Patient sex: F
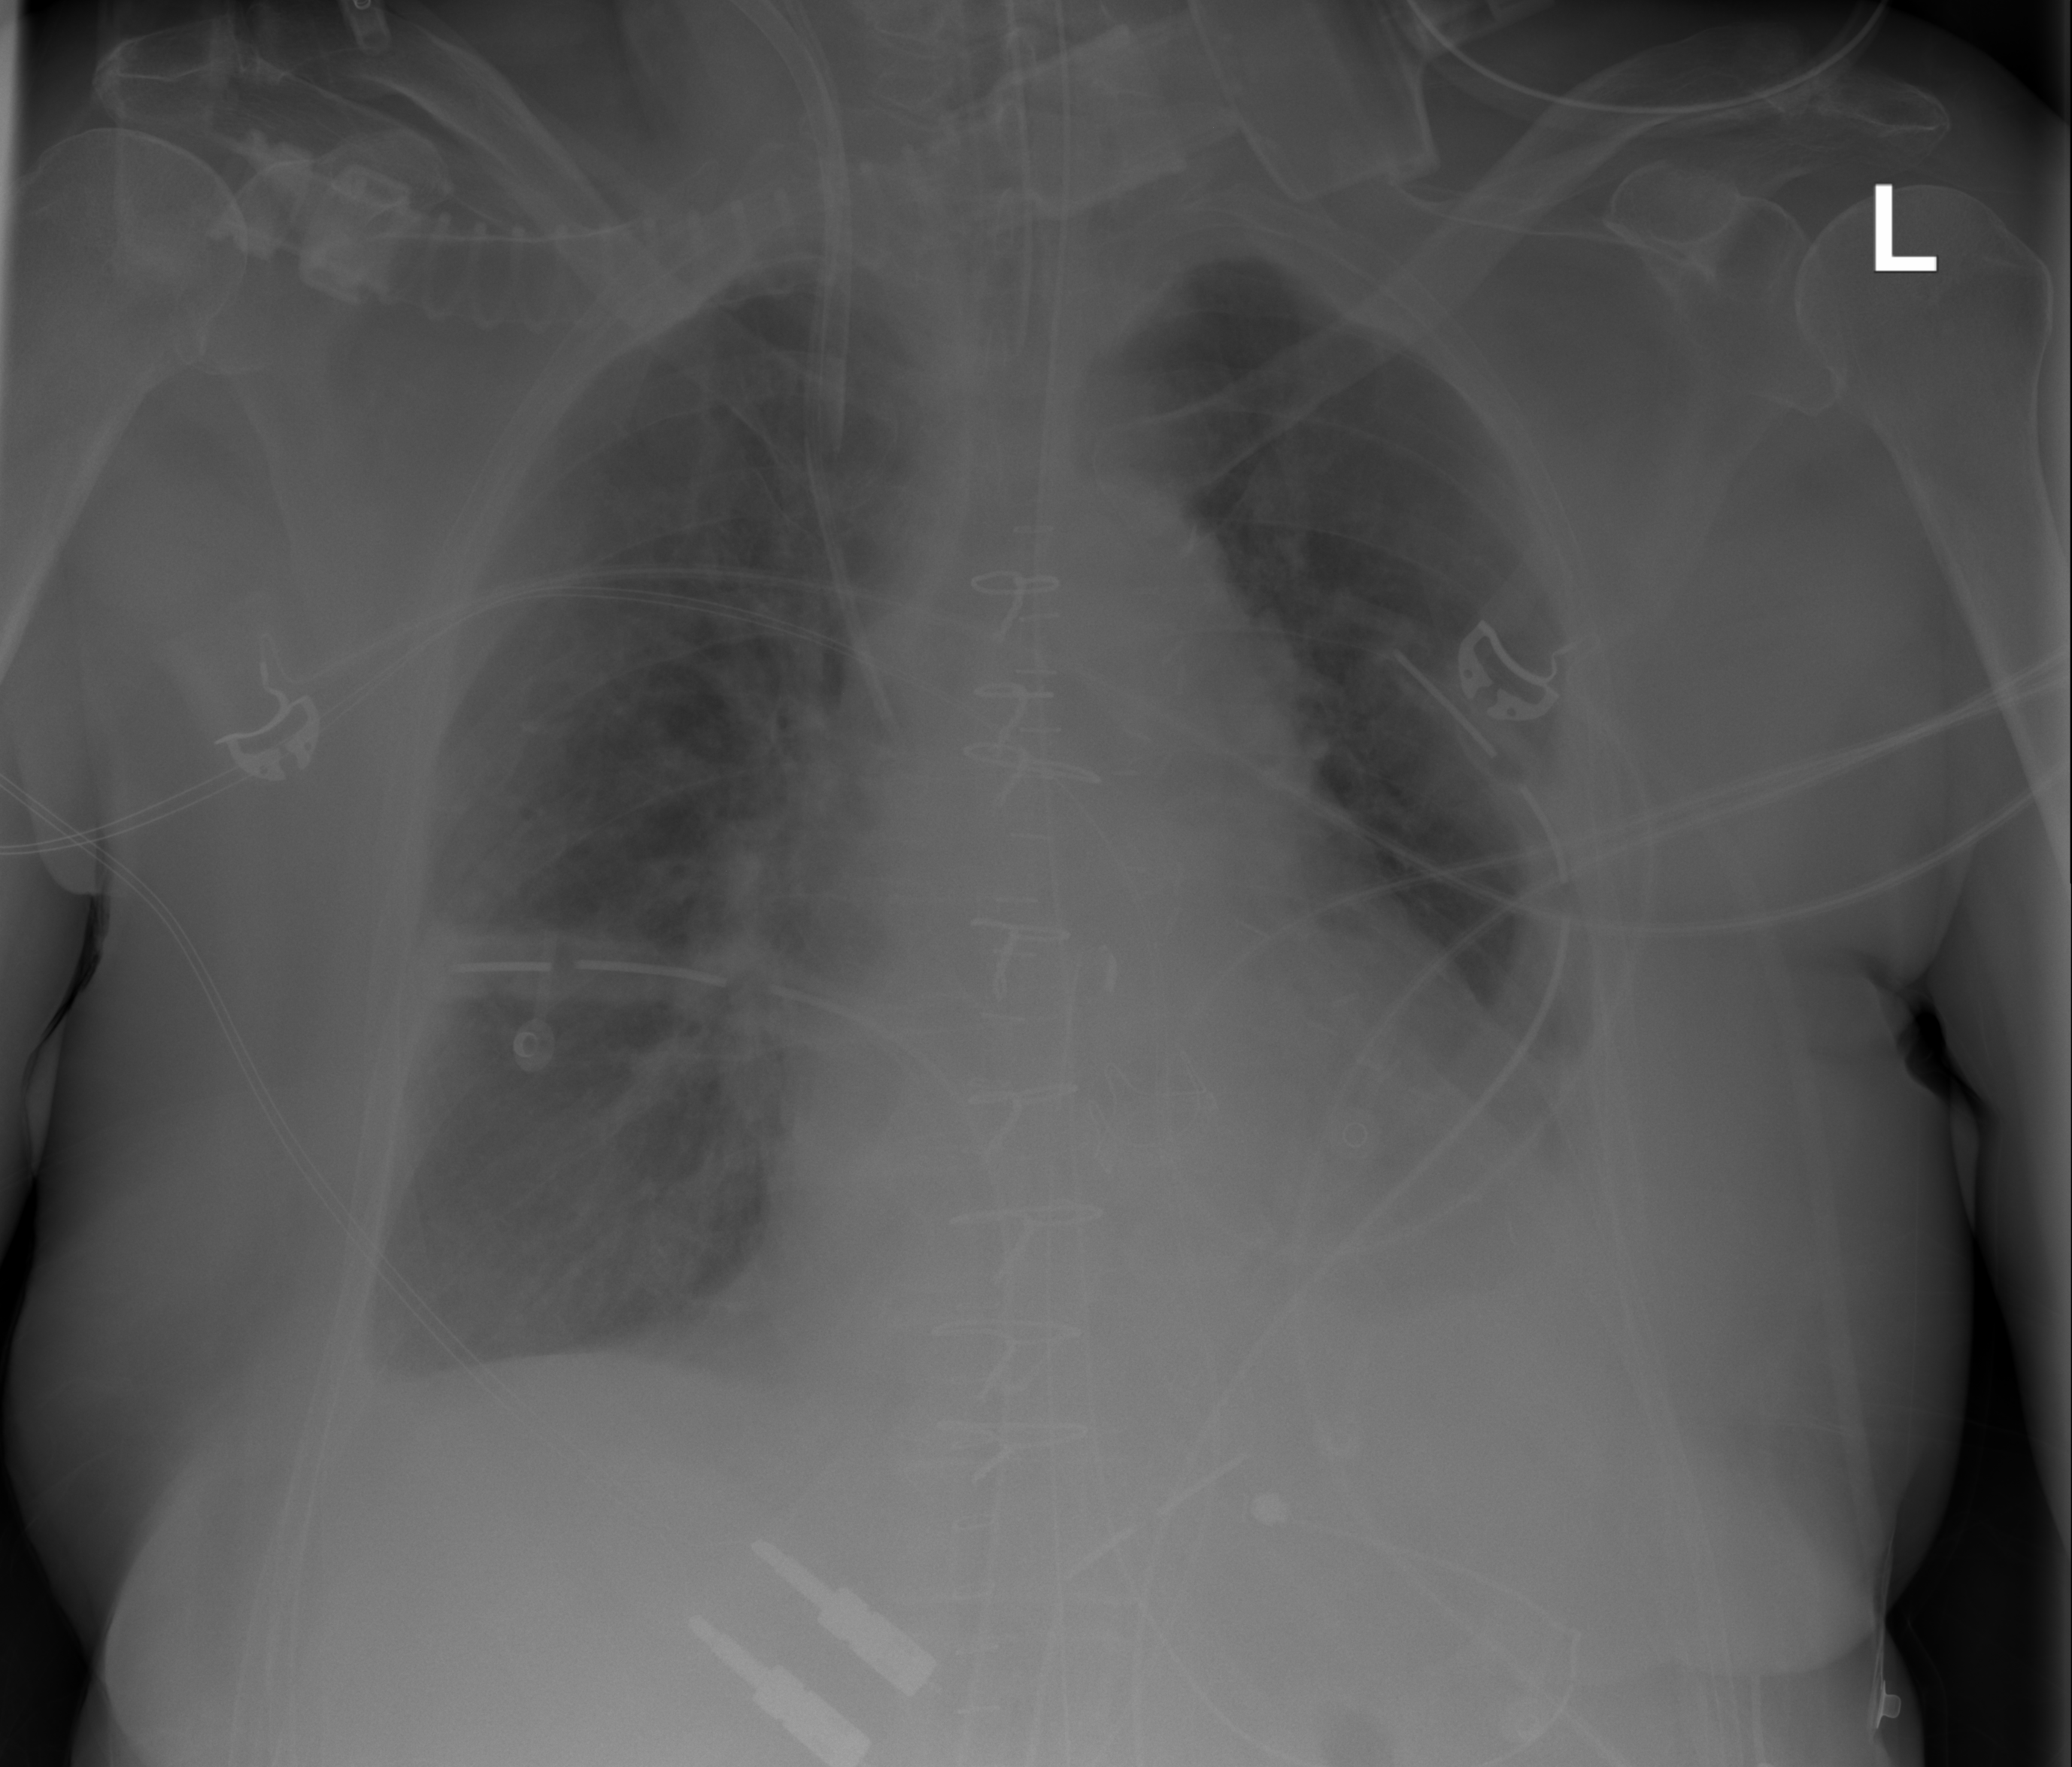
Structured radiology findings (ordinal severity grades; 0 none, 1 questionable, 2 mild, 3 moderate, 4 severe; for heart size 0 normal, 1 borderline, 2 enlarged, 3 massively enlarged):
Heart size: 1
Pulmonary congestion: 2
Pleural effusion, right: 0
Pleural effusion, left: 2
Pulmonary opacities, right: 0
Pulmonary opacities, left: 0
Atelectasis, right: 0
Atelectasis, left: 0